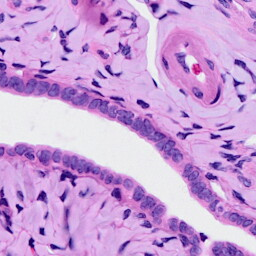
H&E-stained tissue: Ovarian